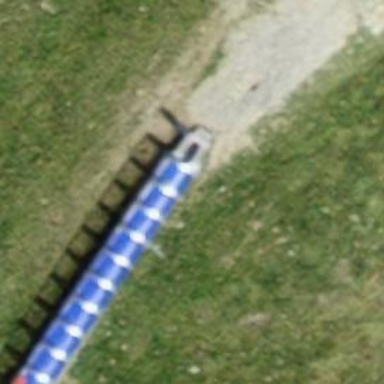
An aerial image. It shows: Aerialway designed as rope tow.